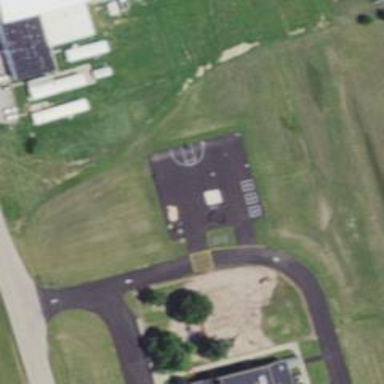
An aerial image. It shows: Basketball court with asphalt surface.